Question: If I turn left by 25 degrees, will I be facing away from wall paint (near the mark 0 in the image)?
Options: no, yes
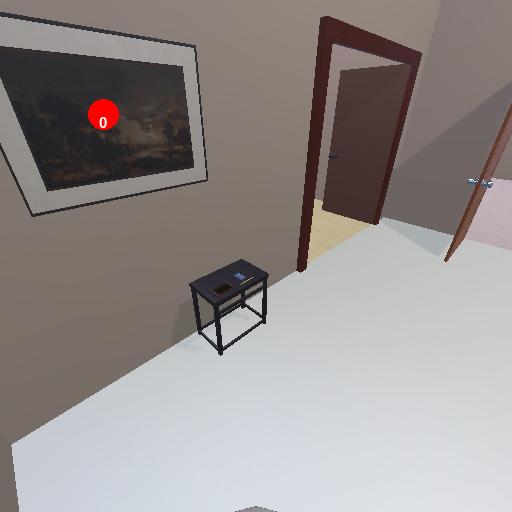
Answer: no